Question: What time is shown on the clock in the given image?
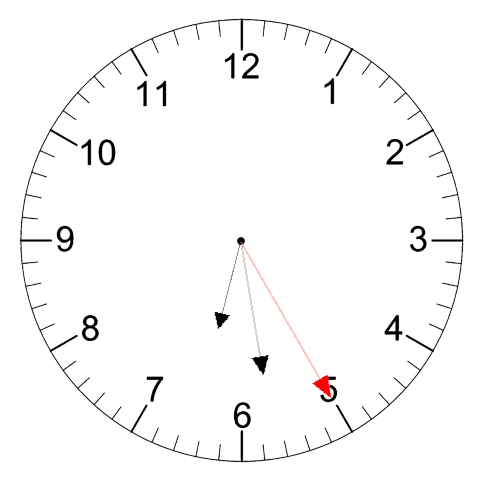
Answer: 06:28:25